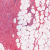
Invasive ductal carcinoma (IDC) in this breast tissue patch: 1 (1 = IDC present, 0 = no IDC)